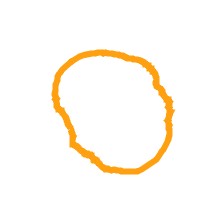
Shape: circle